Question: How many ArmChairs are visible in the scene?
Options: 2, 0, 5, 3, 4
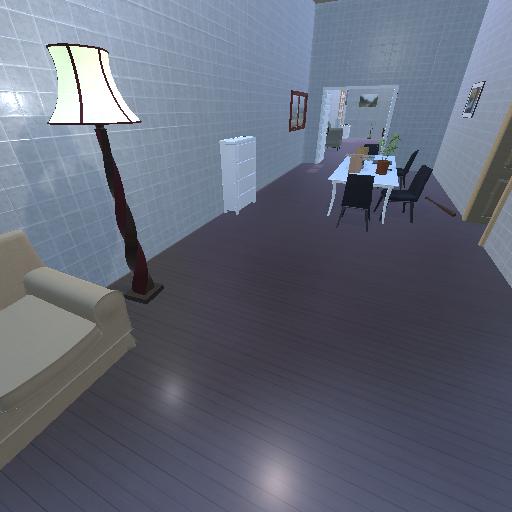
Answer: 2